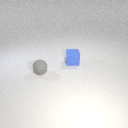
small gray rubber sphere to the left of small blue rubber cube